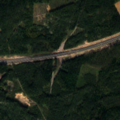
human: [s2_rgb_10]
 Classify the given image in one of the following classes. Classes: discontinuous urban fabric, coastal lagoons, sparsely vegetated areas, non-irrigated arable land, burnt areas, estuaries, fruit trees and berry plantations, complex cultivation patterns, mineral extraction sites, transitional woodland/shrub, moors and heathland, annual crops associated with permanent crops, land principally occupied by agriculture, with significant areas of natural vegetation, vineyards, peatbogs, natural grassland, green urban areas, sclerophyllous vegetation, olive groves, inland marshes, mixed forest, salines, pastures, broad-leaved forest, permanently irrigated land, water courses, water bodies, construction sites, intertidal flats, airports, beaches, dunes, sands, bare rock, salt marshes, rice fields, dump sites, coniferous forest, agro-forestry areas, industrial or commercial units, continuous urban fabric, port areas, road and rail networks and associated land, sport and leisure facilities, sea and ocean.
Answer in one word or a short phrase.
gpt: construction sites, coniferous forest, mixed forest